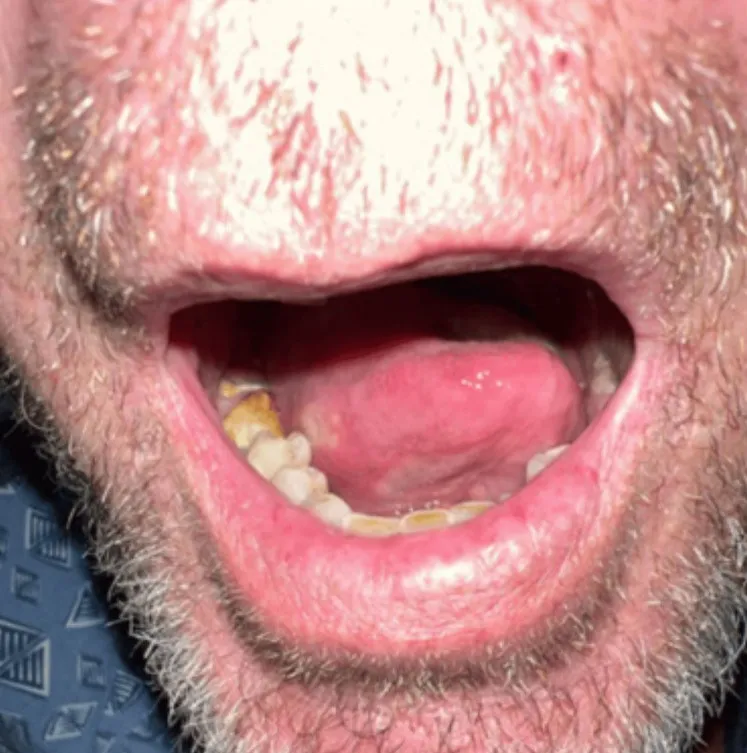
Bright yellow granules in right lower molars, which raised suspicion for Actinomyces.
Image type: pathology (fish)